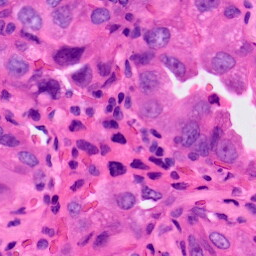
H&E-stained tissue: Lung